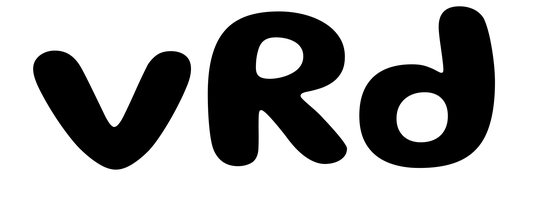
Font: Gluten_SemiBold